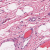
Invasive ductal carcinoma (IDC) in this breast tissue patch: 0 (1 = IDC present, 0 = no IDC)